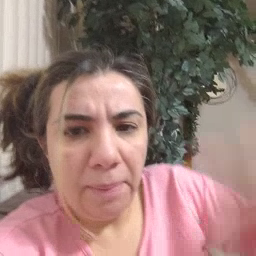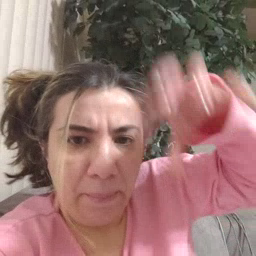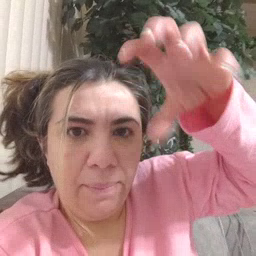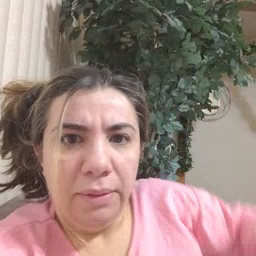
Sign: rain